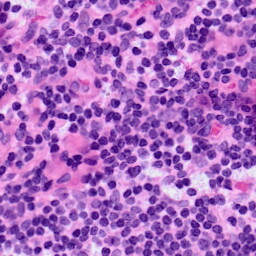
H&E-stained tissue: LymphNode